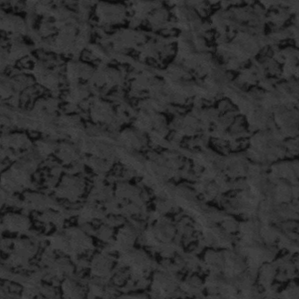
Label: frost